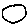
Label: circle